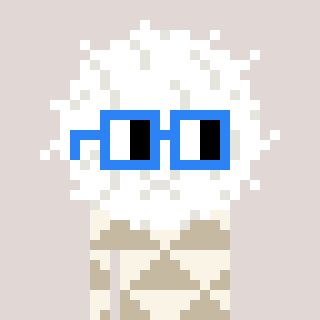
a pixel art character with square blue glasses, a cottonball-shaped head and a bege-colored body on a warm background